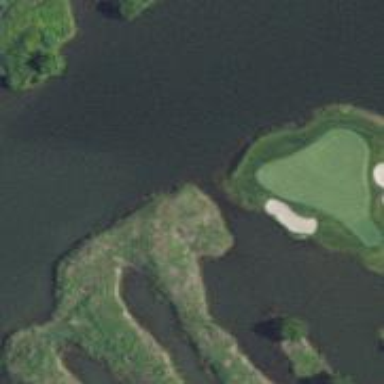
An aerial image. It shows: Pathway for golfing.